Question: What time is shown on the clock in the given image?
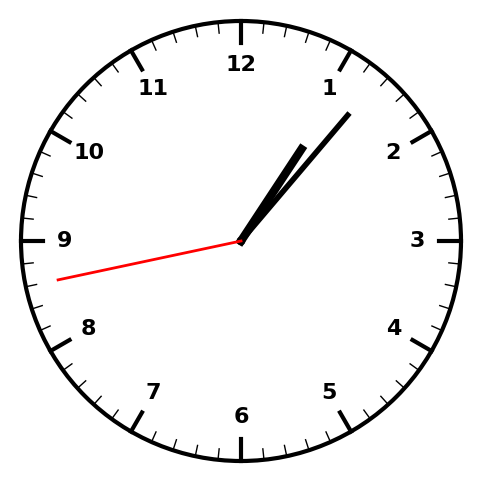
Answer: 01:06:43